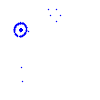
Particle: proton